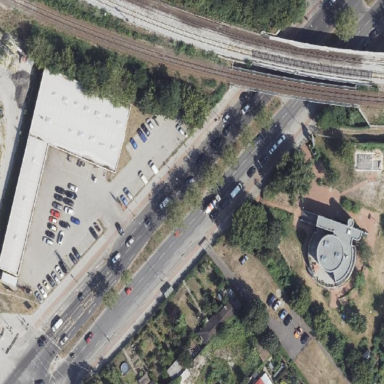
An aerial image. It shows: Traffic island serving as traffic calming measure.